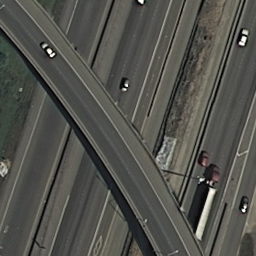
Label: overpass